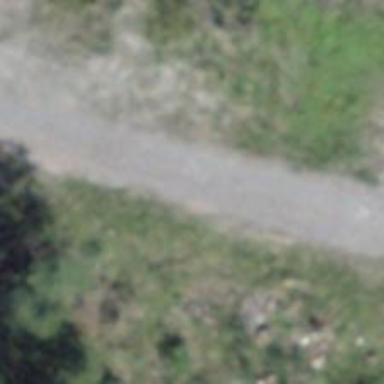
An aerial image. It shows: Gravel road in residential area.